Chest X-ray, PA view. Patient: 59 years old, sex M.
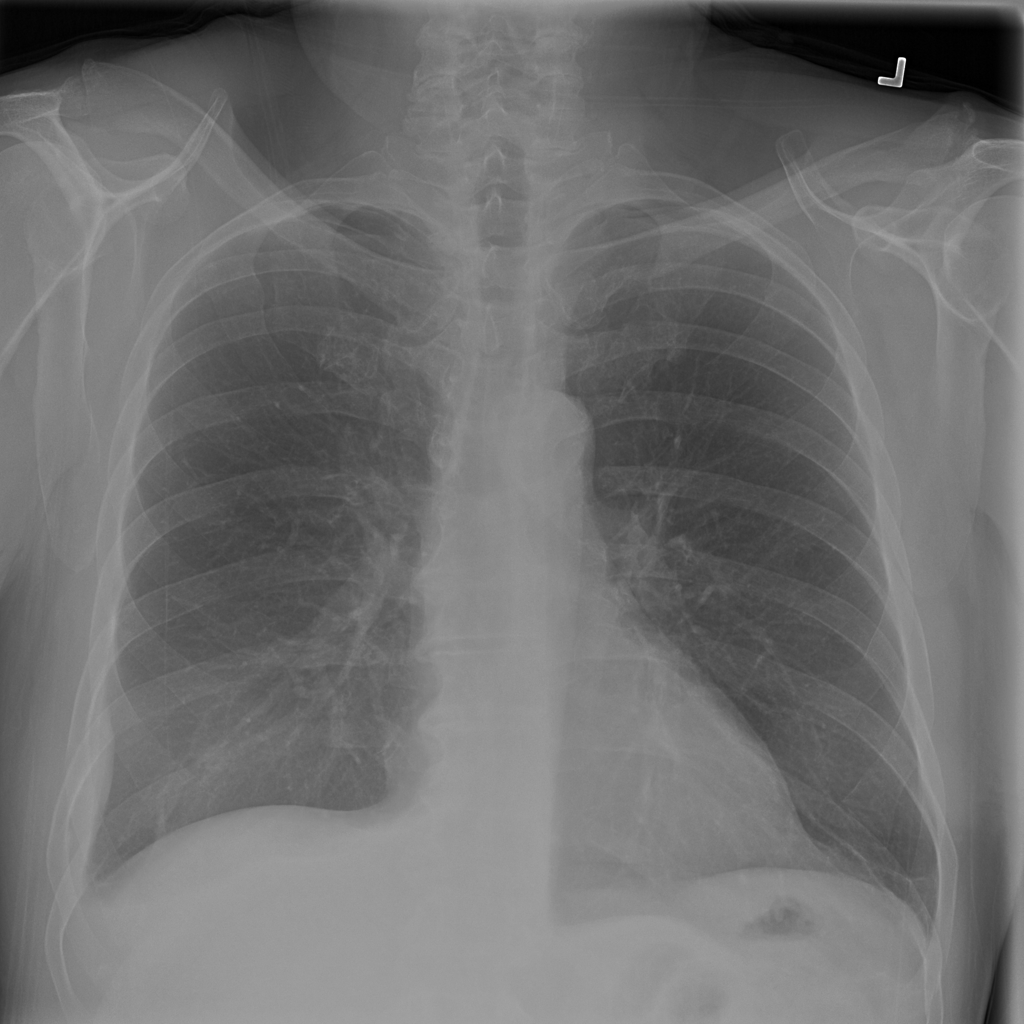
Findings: Fibrosis